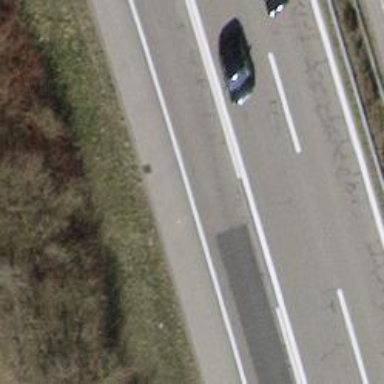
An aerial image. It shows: Asphalt motorway link.